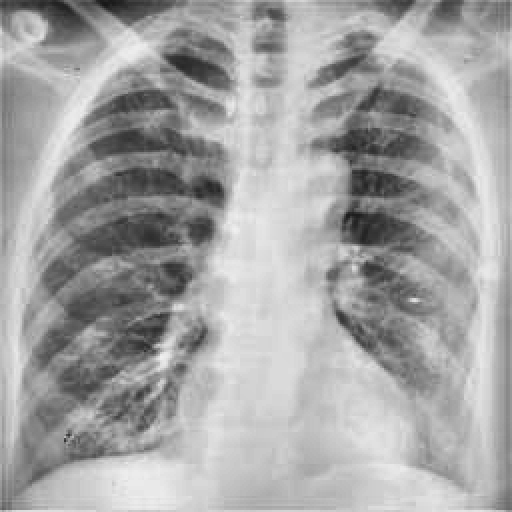
Finding: TUBERCULOSIS